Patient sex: M
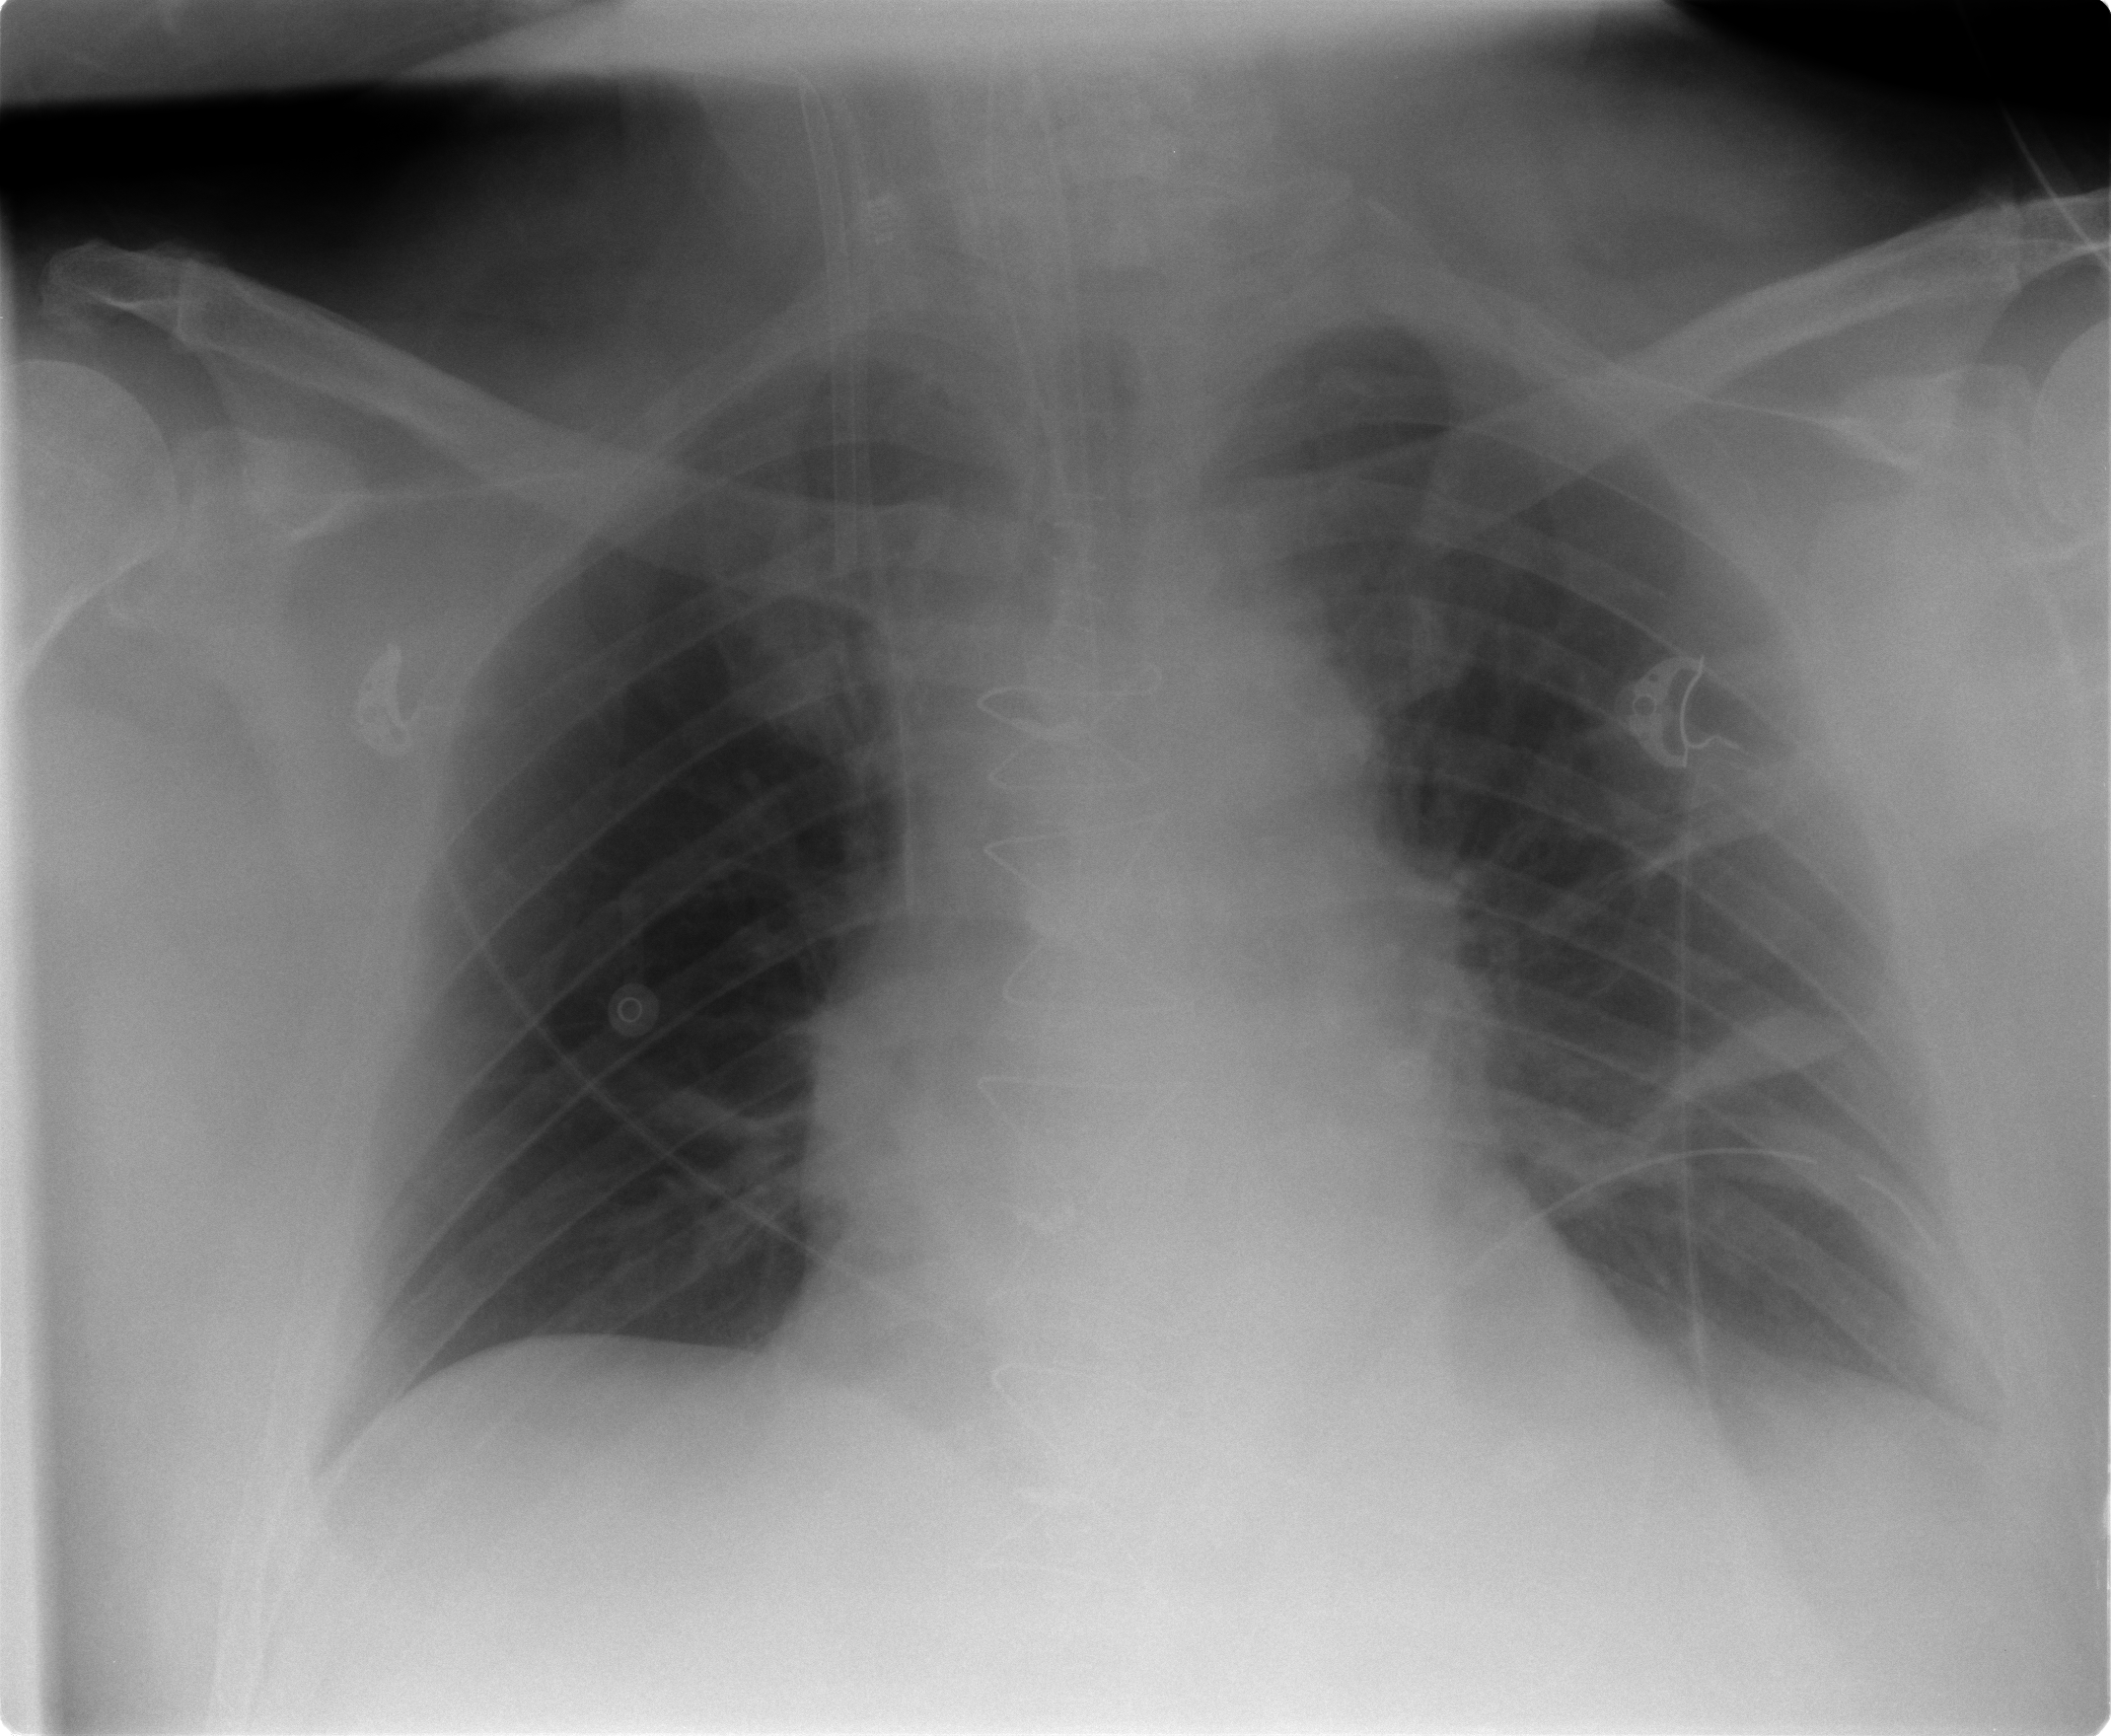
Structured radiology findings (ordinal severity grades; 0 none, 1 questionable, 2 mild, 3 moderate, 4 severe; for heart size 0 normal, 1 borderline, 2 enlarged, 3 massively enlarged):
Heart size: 0
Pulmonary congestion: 1
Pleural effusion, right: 0
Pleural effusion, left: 1
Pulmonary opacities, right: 0
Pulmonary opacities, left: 0
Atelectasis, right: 0
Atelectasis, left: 2